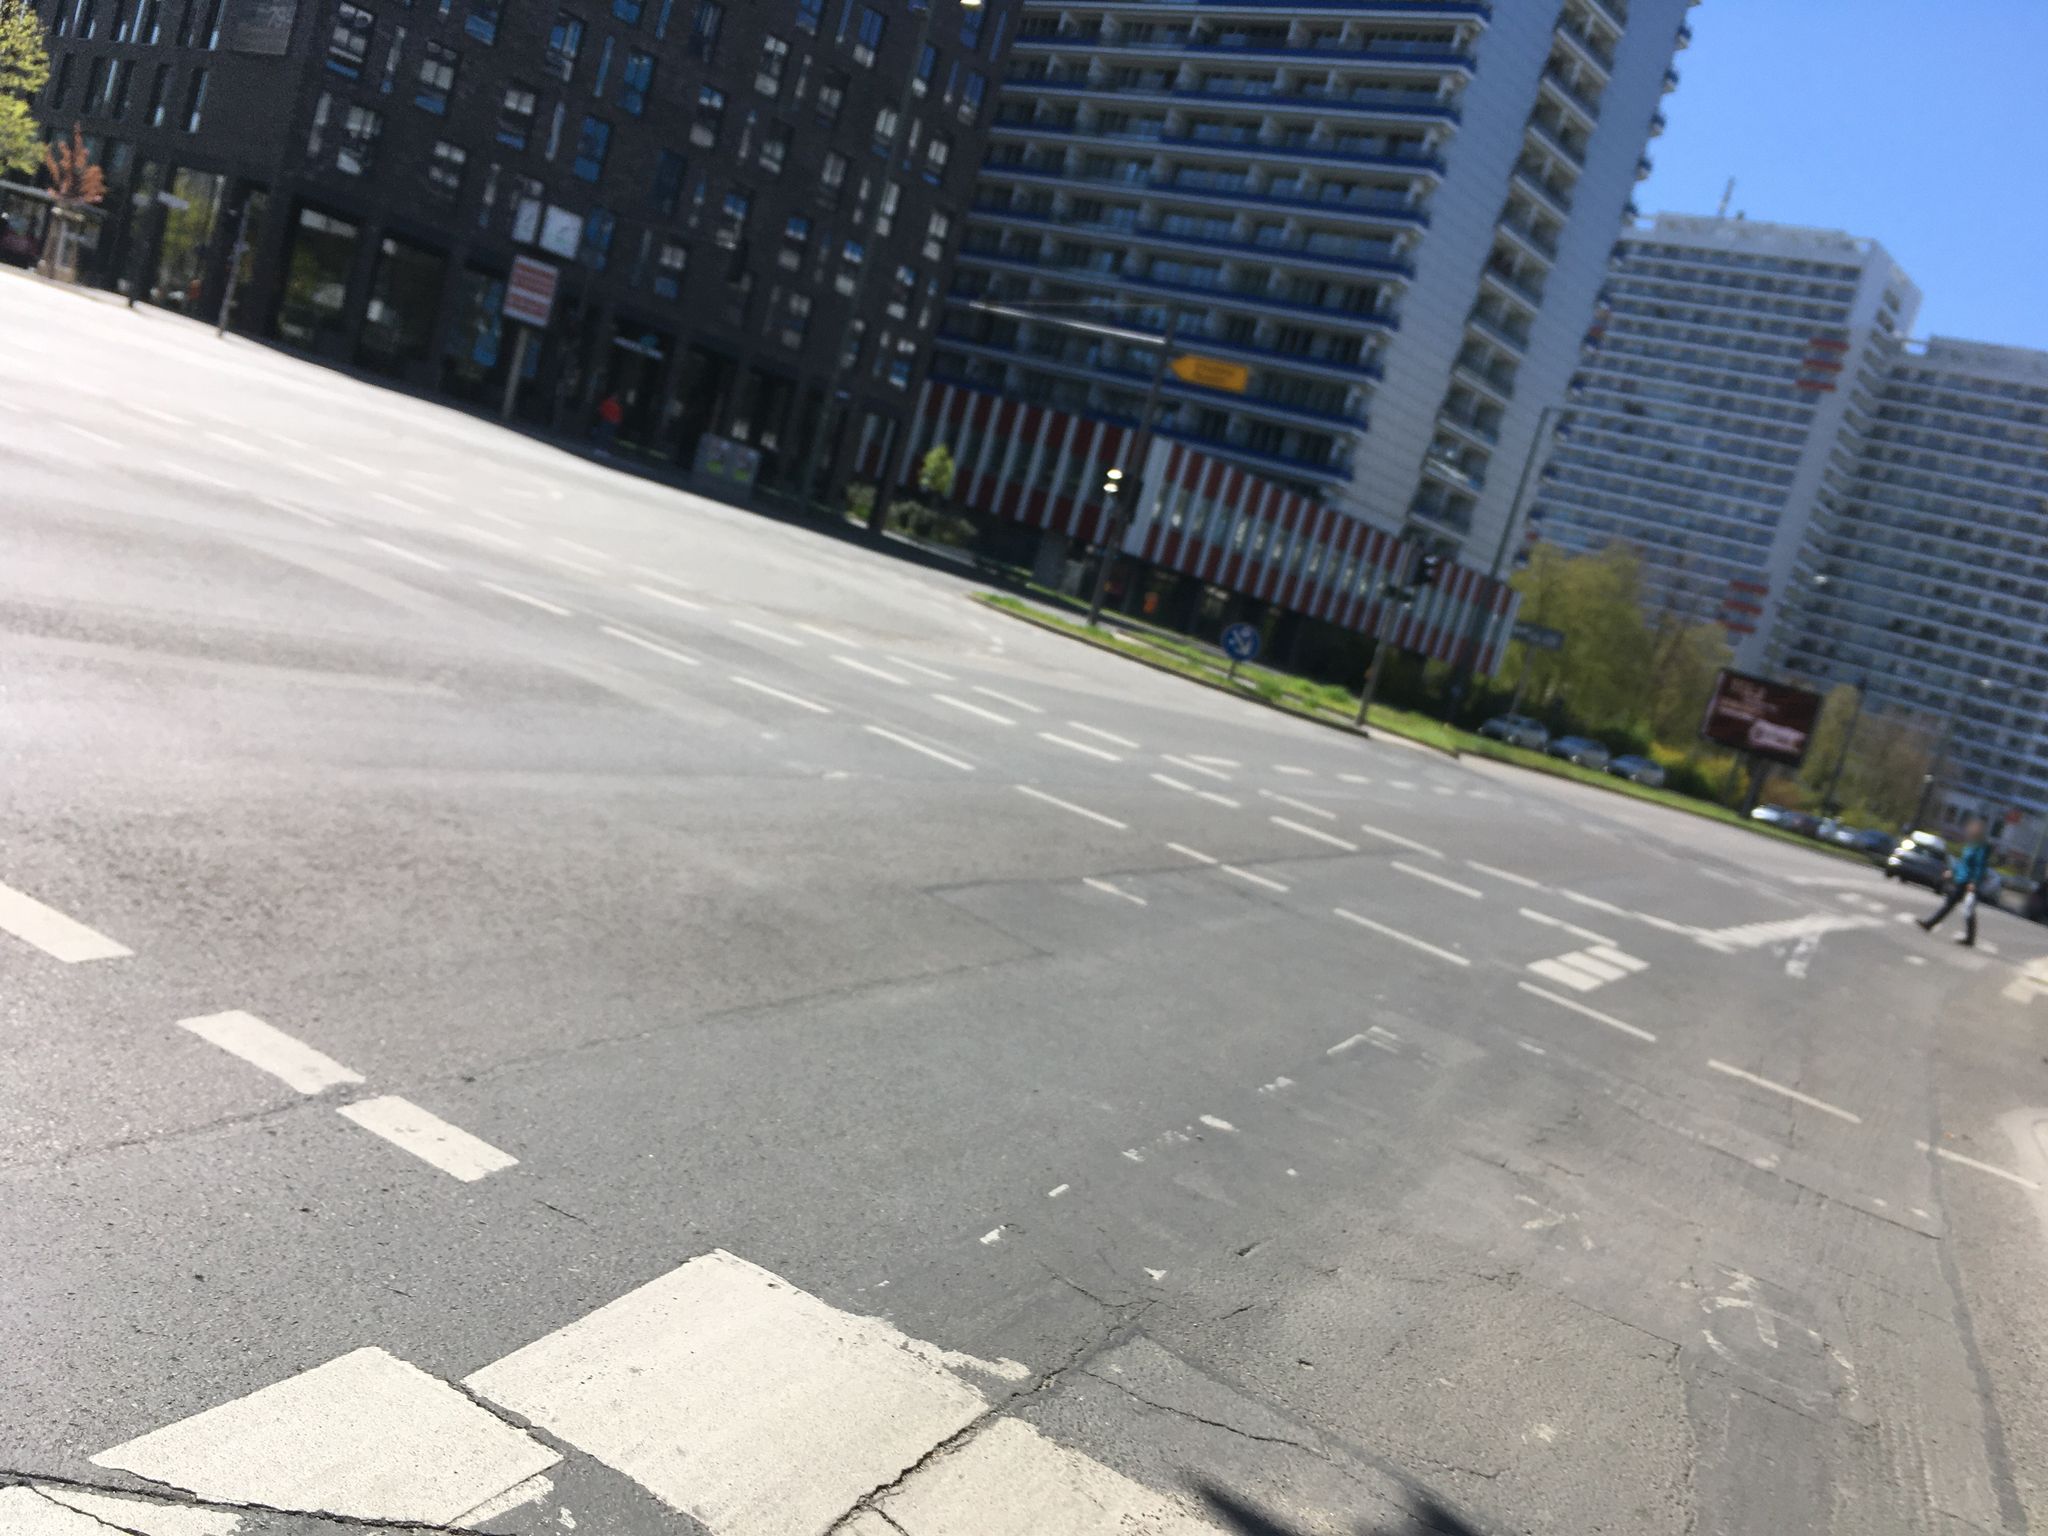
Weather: clear
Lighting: day
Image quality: good
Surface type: cycling surface
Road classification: cycleway, service
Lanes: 3
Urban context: urban centre
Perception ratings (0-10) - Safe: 1.96, Lively: 8.34, Beautiful: 7.99, Boring: 1.96, Depressing: 1.39, Wealthy: 5.89